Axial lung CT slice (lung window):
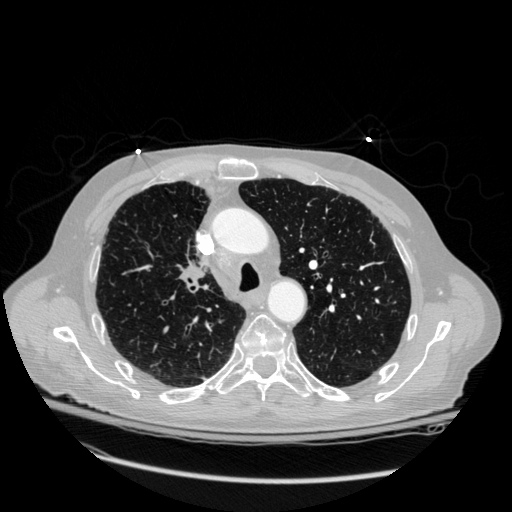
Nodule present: no